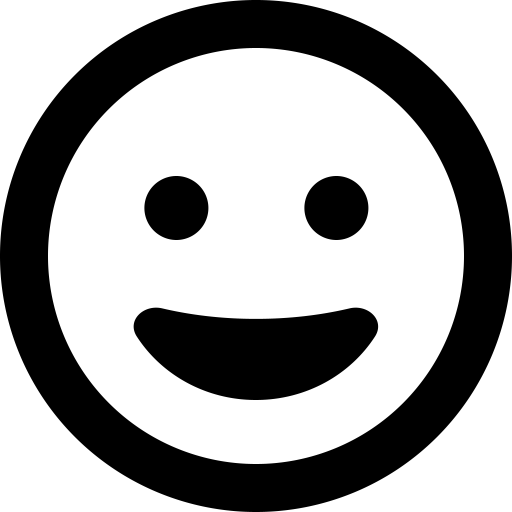
Tags: icon, FontAwesome, fa-icon, outline, face, grin